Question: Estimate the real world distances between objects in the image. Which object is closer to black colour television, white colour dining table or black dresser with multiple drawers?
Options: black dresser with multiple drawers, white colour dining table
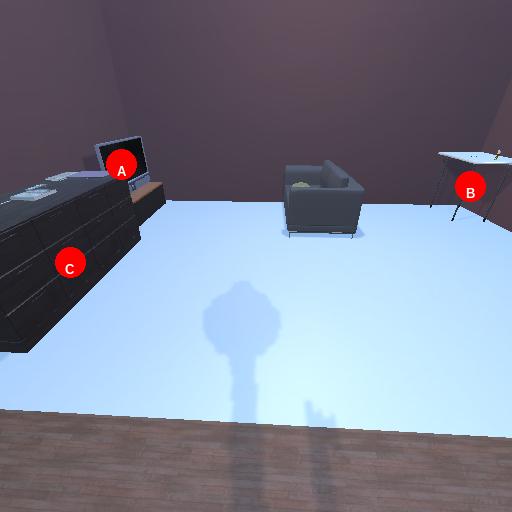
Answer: black dresser with multiple drawers